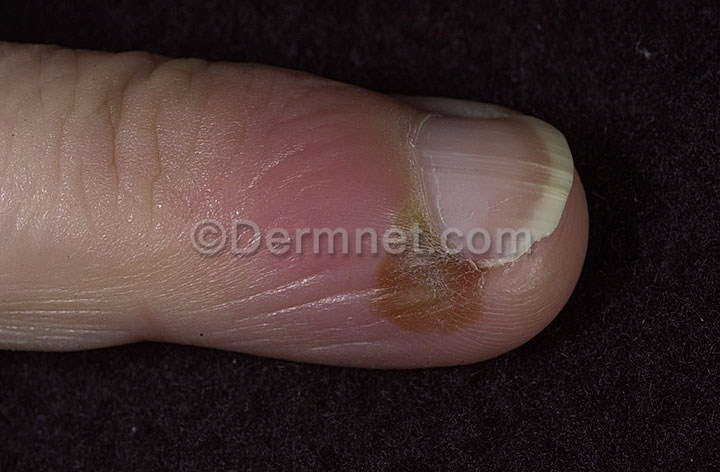
Disease: Nail Fungus and other Nail Disease